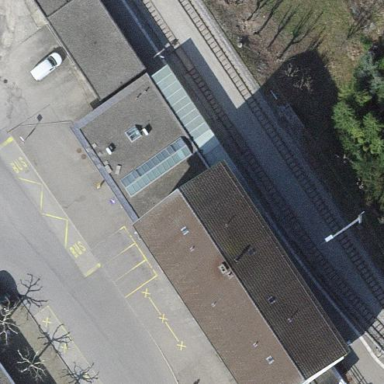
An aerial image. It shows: Train station building with gabled roof.